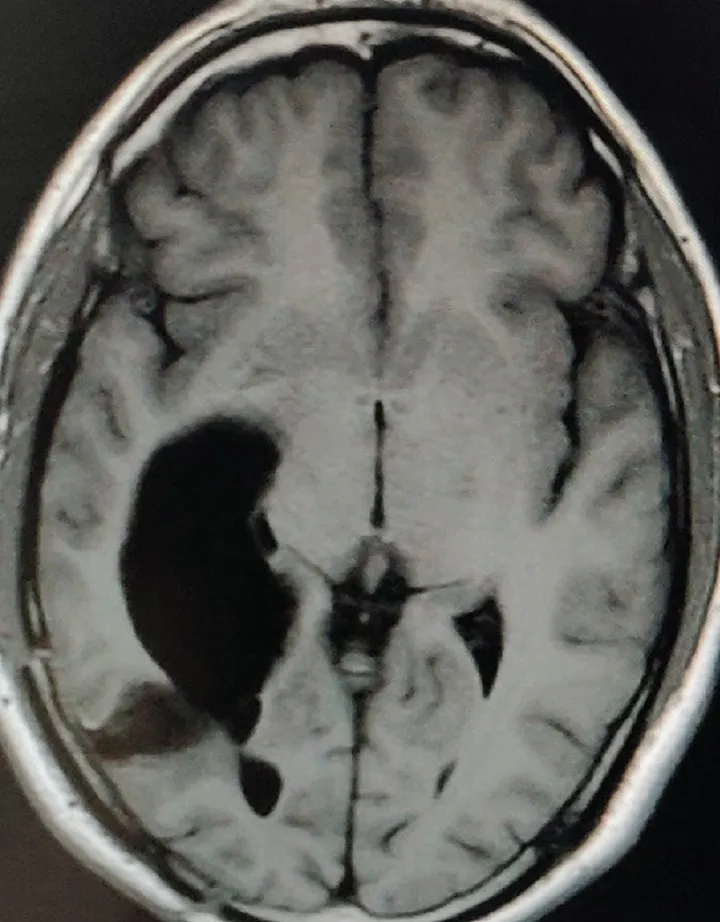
Post-op MRI Brain, T1W axial section showing a well-defined lobulated non-enhancing cystic lesion in right parietal lobe communicating with right lateral ventricle with dilated occipital horn.
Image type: radiology (mri)